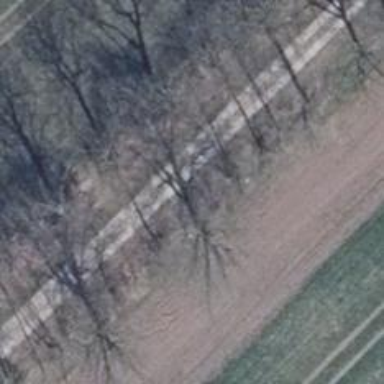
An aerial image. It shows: Unclassified road with concrete lanes.